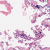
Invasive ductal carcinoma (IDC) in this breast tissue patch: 0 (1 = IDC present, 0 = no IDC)